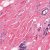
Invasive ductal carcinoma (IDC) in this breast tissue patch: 0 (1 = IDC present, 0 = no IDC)